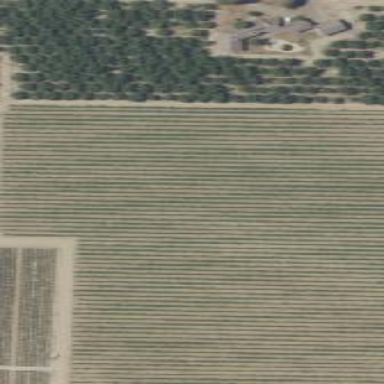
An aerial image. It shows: Vineyard where grapes are grown.